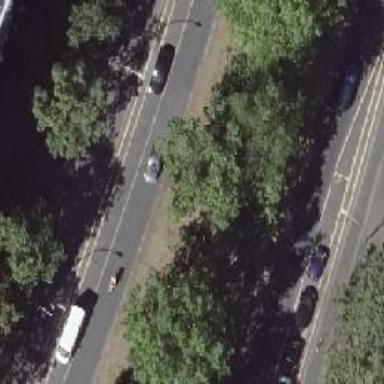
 there is parking lane separated by kerb for cyclists."